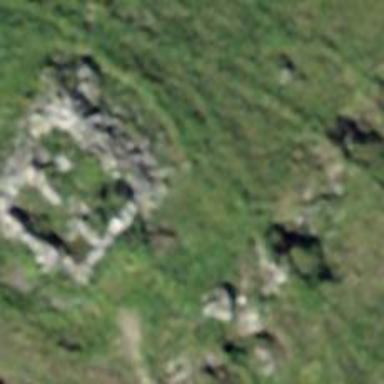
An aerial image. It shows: Historic building in ruins.